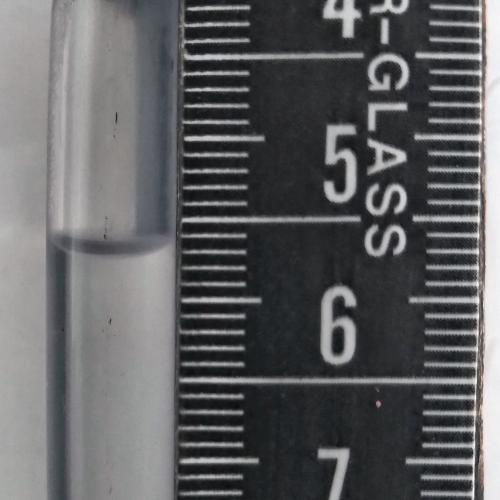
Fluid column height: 5.7 cm